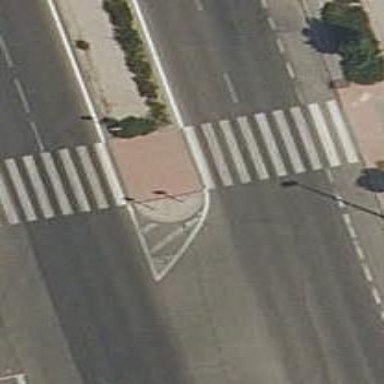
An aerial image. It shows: Uncontrolled road crossing.